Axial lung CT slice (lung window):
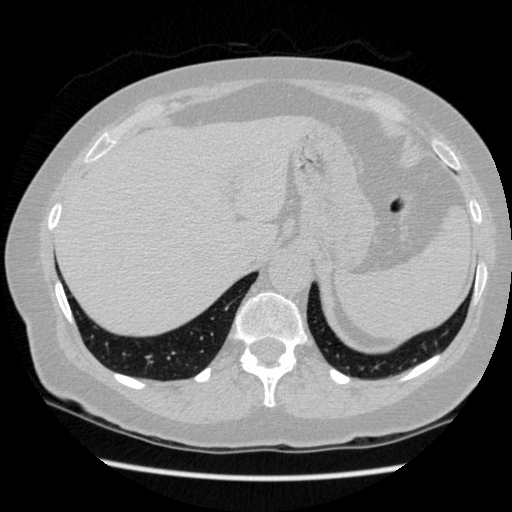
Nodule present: no